Question:
I have to create a select box like this. I have been able to get this tree structure using optgroup but I am facing problems in changing the default background color of the selected option from default color to this orange color.
I am aware of js solutions but I am more interested in pure HTML/CSS solution. It would be better if it will work in every browser, but no pressure ;)
Thanks in advance.
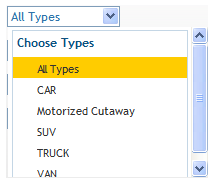
Answer: It is not possible to do this with HTML/CSS. The colors of the select elements are Operating System specific and so cannot be changed with CSS or HTML. Javascript solutions have been developed and they're (so far) the only way to do it :)